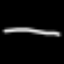
Label: line